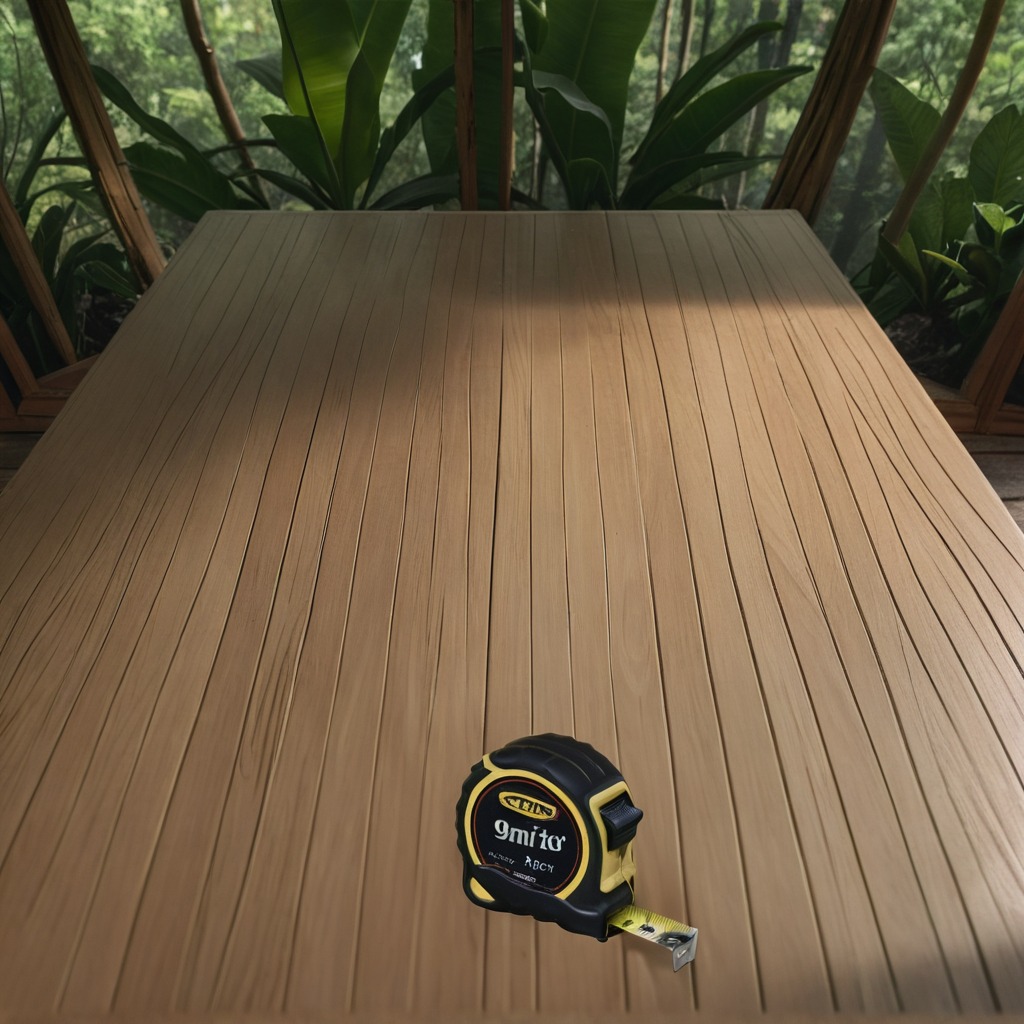
A measuring tape is lying on a wooden table inside a jungle field workshop tent humid ambient light worn but